Field crop: maize
Growth stage: 2
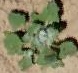
Species: chenopodium